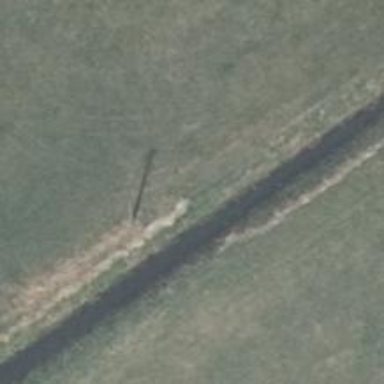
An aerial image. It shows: Power pole.